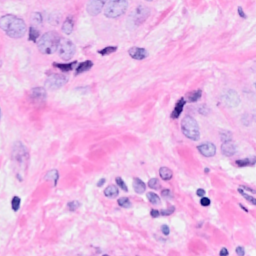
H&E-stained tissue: Breast